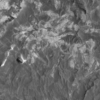
Label: not_dusty